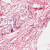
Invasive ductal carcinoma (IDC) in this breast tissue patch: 0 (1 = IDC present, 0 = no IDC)